Field crop: maize
Growth stage: 2
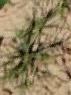
Species: salsola